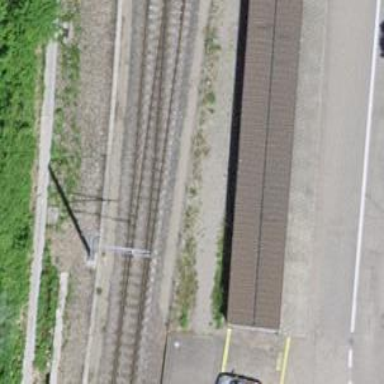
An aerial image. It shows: Railway switch.